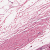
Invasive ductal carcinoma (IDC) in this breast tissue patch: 0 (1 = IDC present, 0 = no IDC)